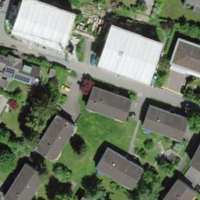
EUNIS habitat code: 55
Species observed at this site:
Rhytidiadelphus squarrosus